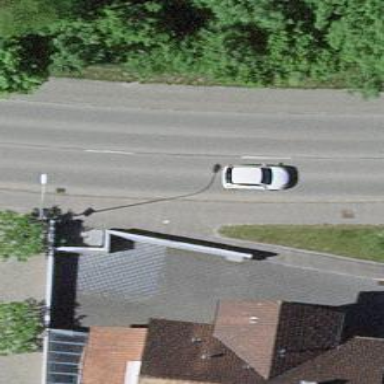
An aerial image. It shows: Secondary road with cycle track on the left.